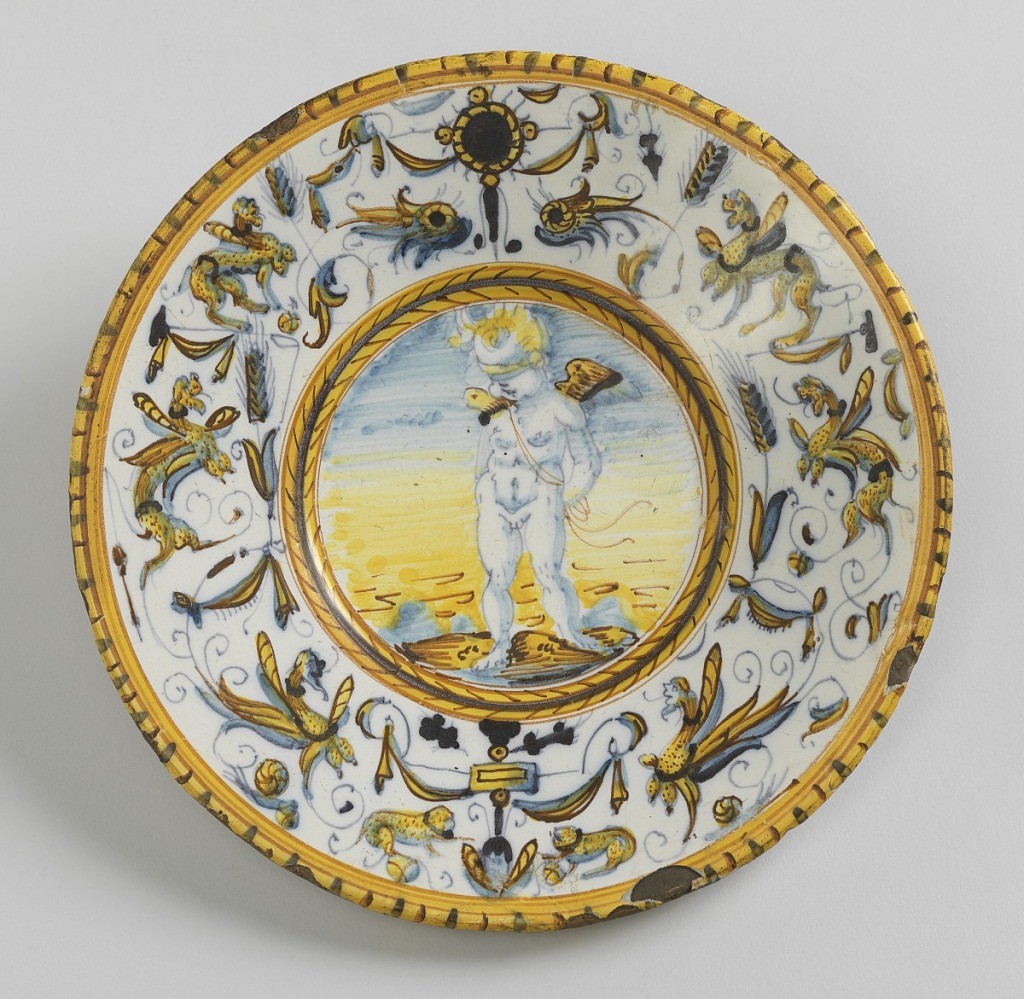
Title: Amorino
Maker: Orazio Fontana, 1540 – 1571
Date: possibly ca. 1600
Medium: Tin-glazed earthenware (maiolica)
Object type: Plate
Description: Plate with image of blindfolded Cupid at center. Rim decorated with grotesques. Yellow dash border.